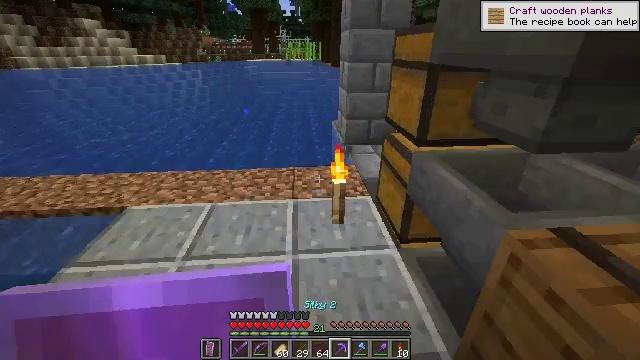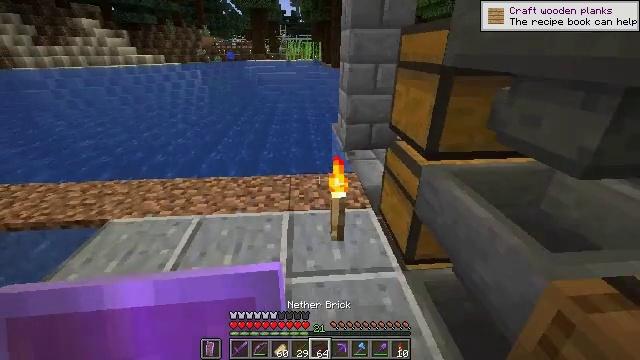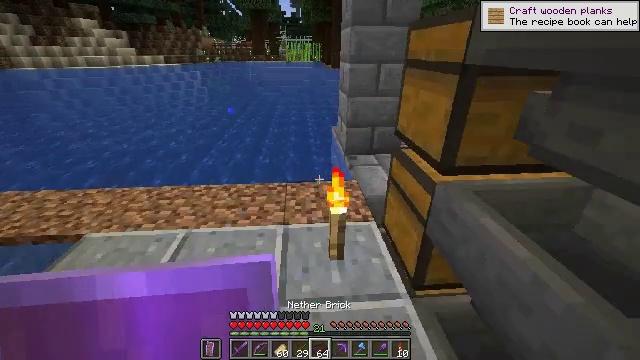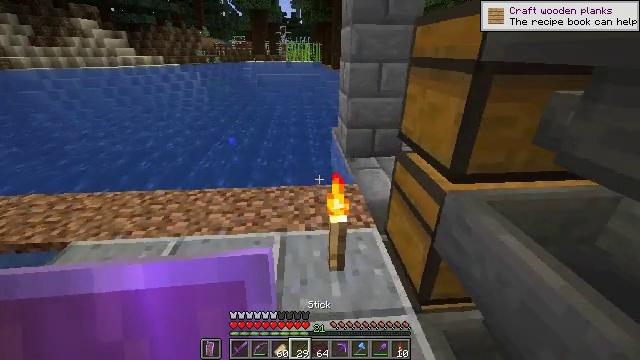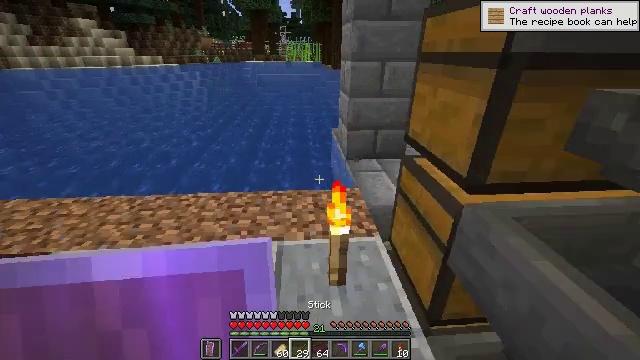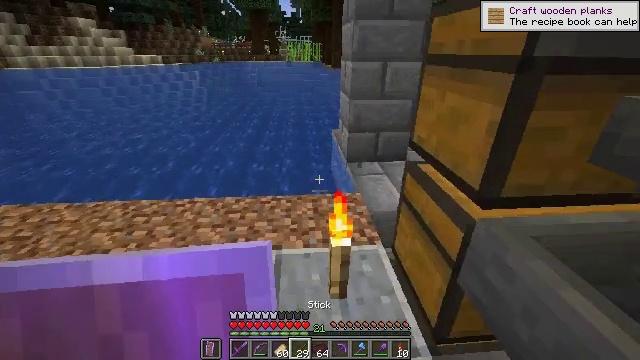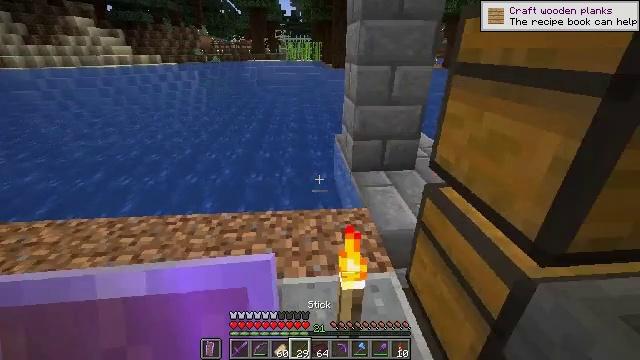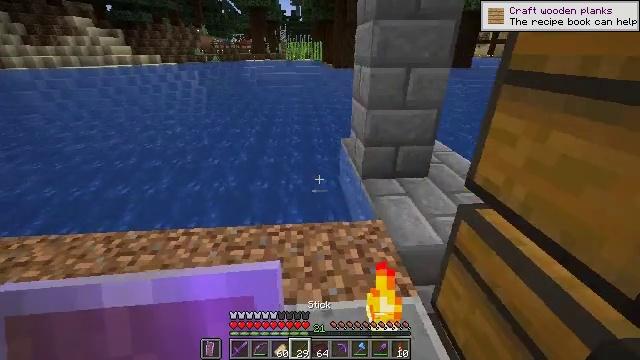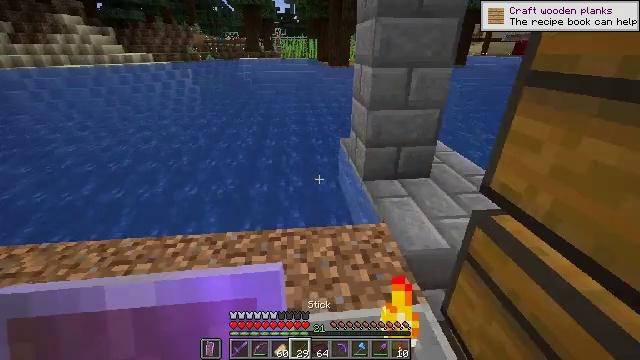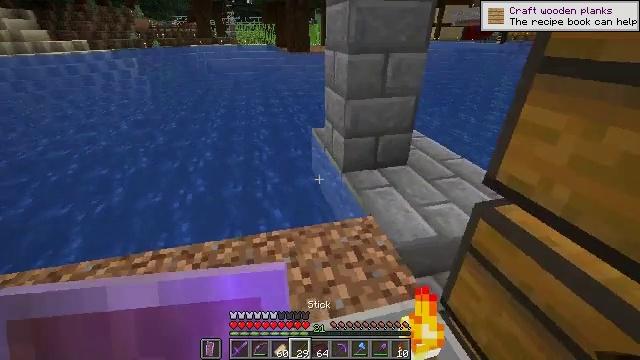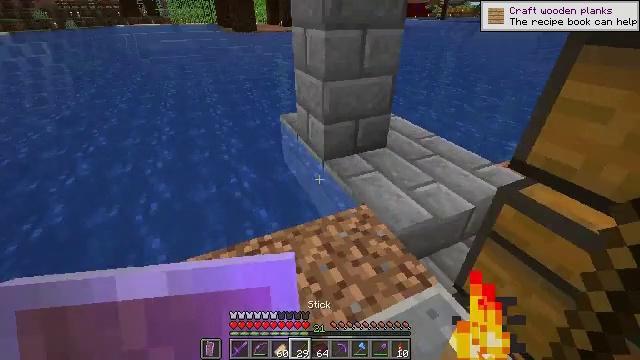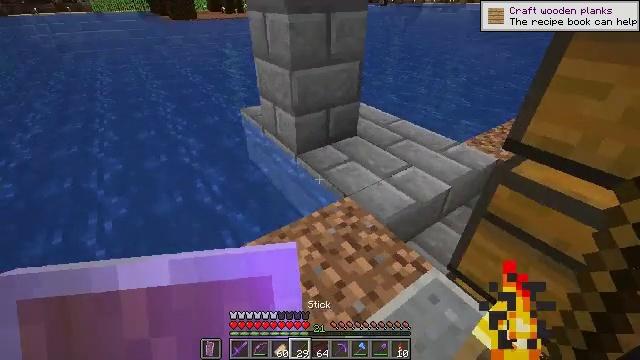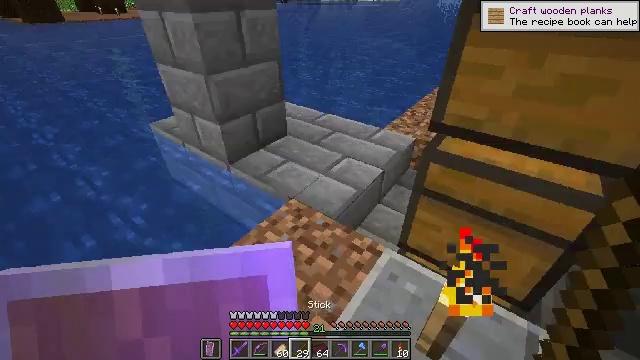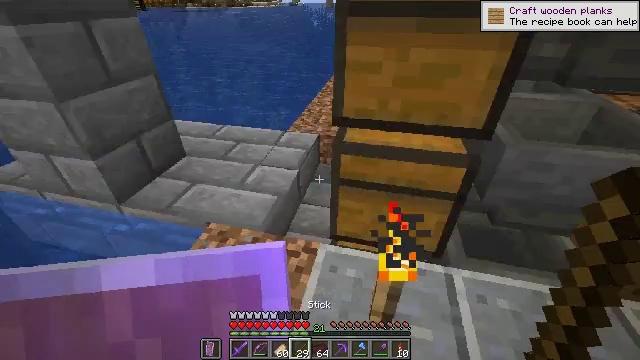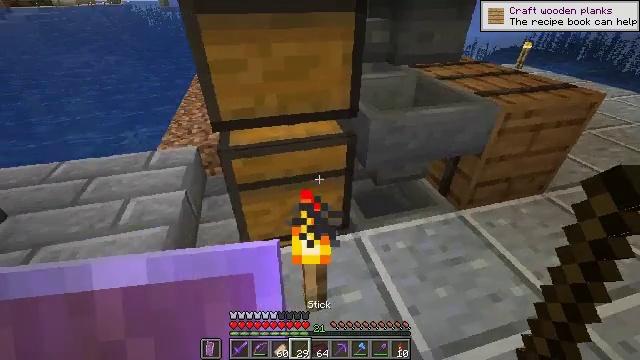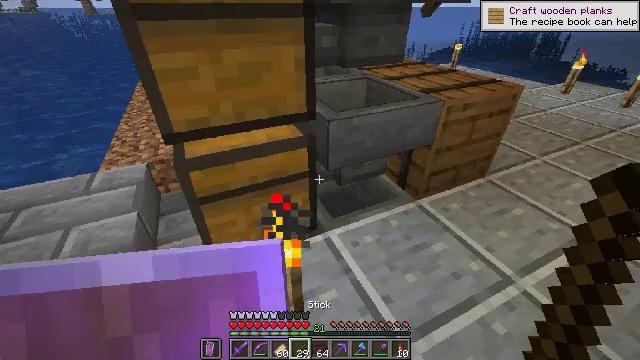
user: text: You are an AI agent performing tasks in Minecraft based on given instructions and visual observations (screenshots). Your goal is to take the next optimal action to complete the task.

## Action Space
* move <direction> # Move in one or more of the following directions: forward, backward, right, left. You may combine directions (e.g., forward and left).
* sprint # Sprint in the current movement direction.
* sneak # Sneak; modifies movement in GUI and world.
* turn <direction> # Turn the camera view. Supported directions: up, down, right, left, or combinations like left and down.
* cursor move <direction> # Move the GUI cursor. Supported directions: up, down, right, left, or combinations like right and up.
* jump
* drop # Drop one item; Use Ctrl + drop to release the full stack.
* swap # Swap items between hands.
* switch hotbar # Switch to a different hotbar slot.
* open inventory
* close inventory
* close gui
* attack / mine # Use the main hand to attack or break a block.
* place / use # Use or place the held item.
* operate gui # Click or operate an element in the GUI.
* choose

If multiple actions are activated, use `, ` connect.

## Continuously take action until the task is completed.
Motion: motion action
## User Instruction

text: Create nether bricks by using the furnace.
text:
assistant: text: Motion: move forward
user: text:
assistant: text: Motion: move forward
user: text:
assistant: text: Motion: move forward
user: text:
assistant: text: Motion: move forward
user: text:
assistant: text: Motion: move forward
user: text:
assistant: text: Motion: move forward and move left
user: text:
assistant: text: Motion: move forward and move left
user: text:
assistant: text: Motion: move forward and move left, turn right
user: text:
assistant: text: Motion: move forward and move left, turn right and down
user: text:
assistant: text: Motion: move forward and move left, turn right and down
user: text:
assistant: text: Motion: move forward and move left, turn right and down
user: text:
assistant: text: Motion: turn right
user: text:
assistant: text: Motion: turn right
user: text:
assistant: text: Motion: turn right
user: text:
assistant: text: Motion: turn right and up
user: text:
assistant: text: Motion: no_op
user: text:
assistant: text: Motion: no_op
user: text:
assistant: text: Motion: no_op
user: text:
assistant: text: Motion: no_op
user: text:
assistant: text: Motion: no_op
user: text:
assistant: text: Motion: no_op
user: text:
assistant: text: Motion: no_op
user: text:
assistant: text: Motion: turn left
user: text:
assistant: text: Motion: turn left
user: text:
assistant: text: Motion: turn left
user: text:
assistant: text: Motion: turn left
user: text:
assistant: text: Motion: no_op
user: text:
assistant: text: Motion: no_op
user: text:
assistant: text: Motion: no_op
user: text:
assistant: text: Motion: no_op